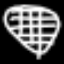
Label: diamond